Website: ulta-beauty
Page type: billing-address
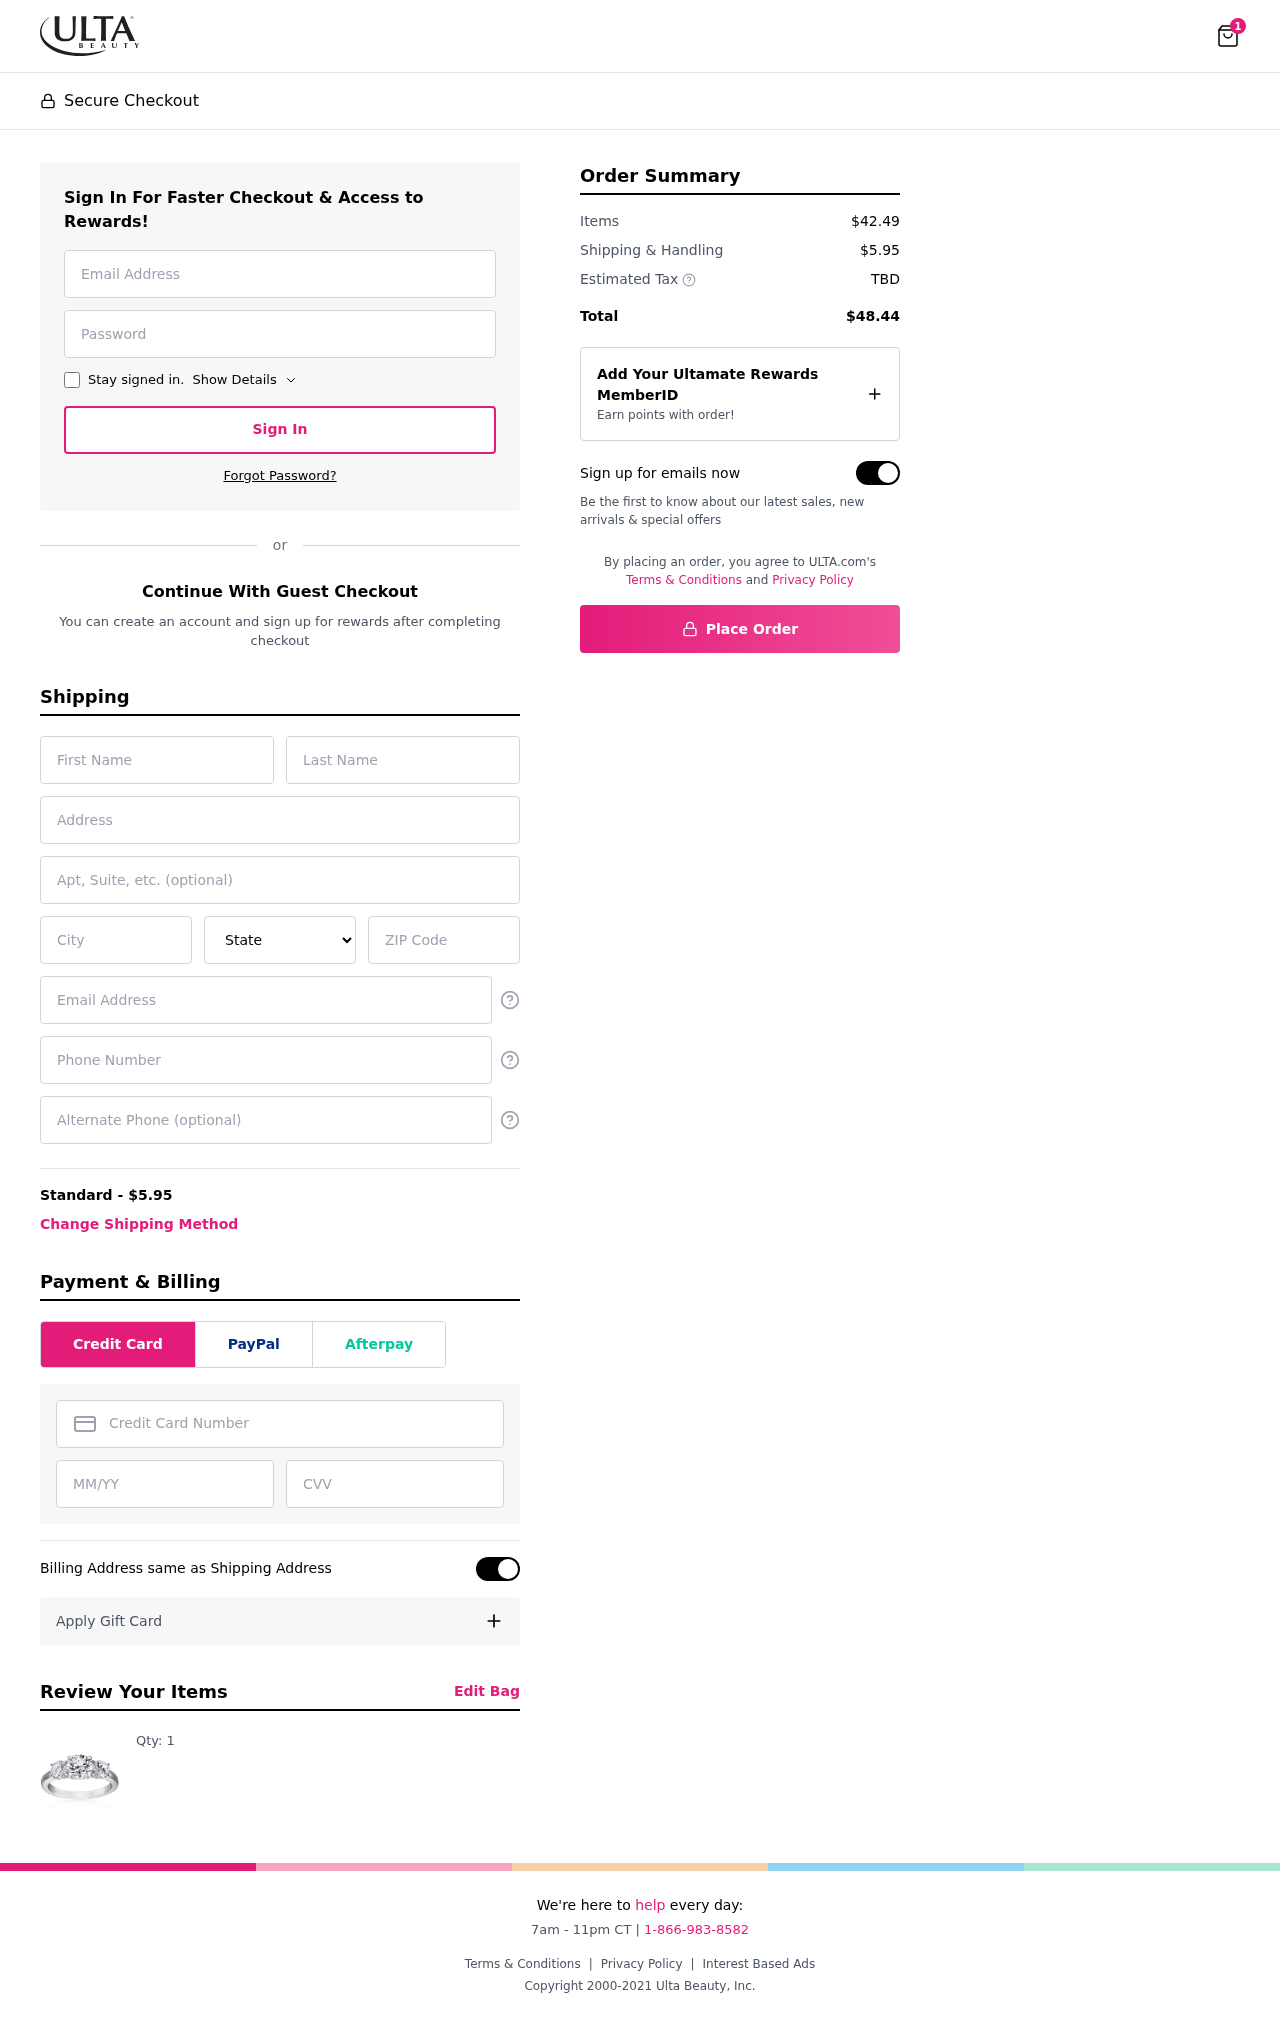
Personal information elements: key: PII_STATE
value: Kentucky
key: PII_EMAIL
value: henry_ball@hotmail.com
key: PII_FIRSTNAME
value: Henry
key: PII_LASTNAME
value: Ball
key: PII_STREET
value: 65927 Bowen Canyon Suite 124
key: PII_CITY
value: West Jamie
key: PII_POSTCODE
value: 65135
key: PII_PHONE
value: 3026926448
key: PII_CARD_NUMBER
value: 2542 8214 1443 5776
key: PII_CARD_EXPIRY
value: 02/27
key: PII_CARD_CVV
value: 408
Product elements: key: PRODUCT1_QUANTITY
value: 1
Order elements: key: ORDER_NUM_ITEMS
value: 1
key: ORDER_SHIPPING_COST
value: $5.95
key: ORDER_SUBTOTAL
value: $42.49
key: ORDER_TOTAL
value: $48.44